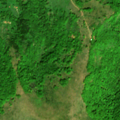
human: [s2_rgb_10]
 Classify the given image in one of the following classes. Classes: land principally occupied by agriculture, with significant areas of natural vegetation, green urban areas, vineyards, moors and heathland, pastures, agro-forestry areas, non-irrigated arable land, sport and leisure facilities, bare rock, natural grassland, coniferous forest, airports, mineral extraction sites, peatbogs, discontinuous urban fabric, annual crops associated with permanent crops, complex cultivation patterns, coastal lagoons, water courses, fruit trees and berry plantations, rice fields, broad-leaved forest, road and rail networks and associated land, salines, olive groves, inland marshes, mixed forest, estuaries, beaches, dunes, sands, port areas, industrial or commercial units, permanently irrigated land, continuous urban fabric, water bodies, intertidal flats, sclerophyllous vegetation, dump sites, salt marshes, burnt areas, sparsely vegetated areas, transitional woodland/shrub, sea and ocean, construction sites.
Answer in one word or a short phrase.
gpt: broad-leaved forest, natural grassland, transitional woodland/shrub